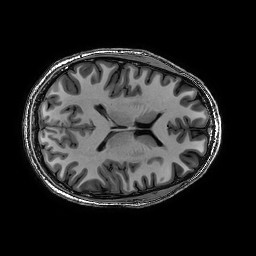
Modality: T1w
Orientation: axial
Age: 36
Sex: male
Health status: healthy